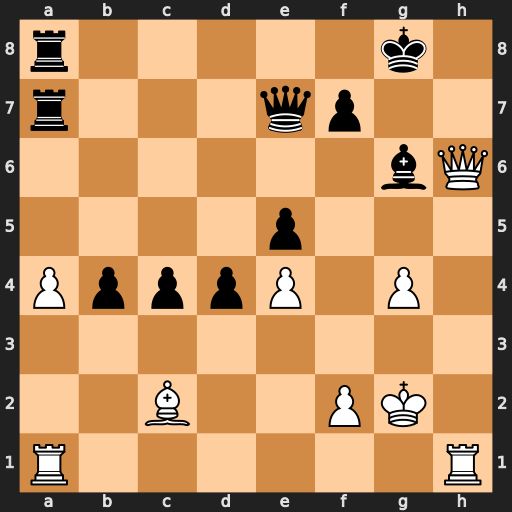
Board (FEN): r5k1/r3qp2/6bQ/4p3/PpppP1P1/8/2B2PK1/R6R
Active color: w
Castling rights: -
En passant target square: -
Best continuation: Qh8#